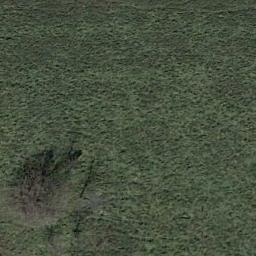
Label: meadow